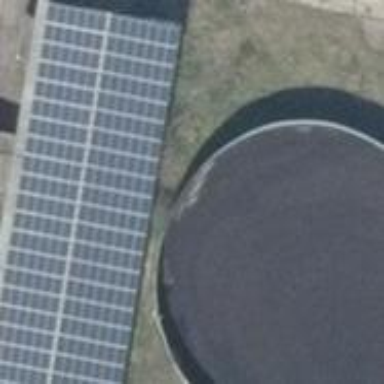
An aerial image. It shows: Storage tank that is man-made.